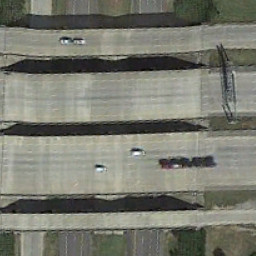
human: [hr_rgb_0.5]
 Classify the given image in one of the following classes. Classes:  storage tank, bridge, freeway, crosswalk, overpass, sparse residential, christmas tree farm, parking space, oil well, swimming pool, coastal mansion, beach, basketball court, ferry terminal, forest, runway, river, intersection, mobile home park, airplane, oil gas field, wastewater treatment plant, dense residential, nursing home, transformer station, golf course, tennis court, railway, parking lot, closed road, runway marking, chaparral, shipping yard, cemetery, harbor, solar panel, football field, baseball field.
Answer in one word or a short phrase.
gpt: overpass